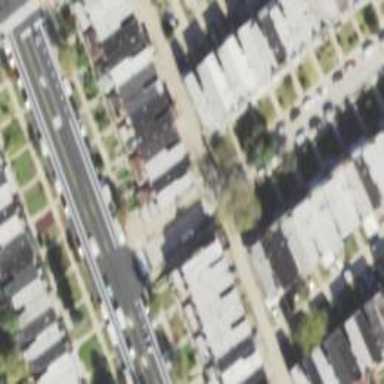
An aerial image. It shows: Alley classified as service road.